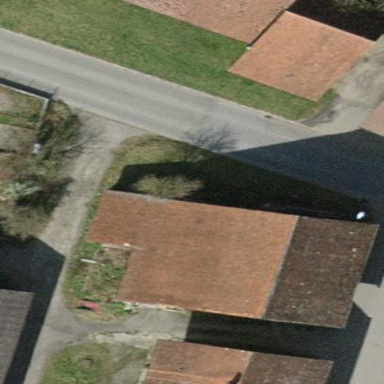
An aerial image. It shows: Farm auxiliary building with gabled roof.